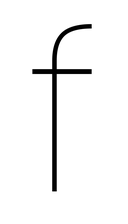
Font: Poppins-Thin